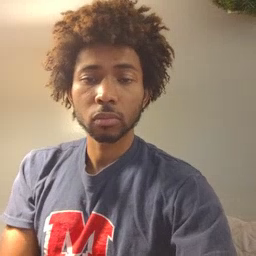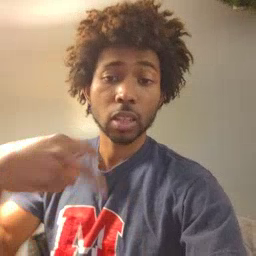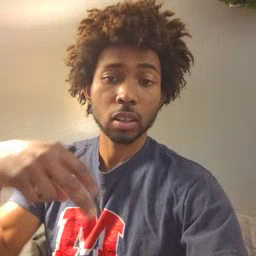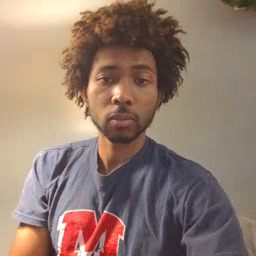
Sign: dance